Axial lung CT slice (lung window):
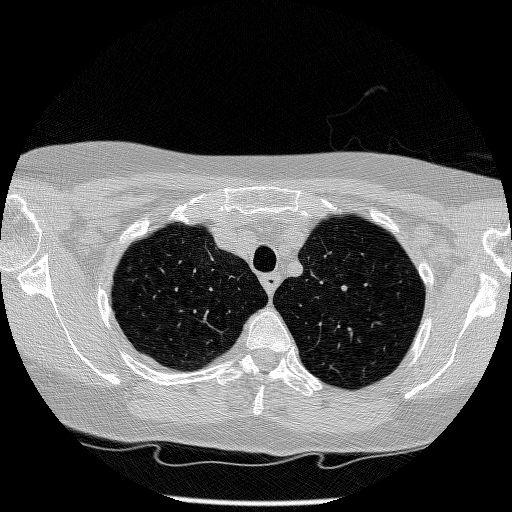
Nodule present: yes
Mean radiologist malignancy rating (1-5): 2